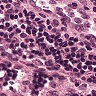
Metastatic tissue present: no